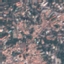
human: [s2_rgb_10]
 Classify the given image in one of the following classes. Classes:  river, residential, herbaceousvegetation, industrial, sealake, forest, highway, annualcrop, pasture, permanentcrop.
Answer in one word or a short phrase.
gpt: Residential